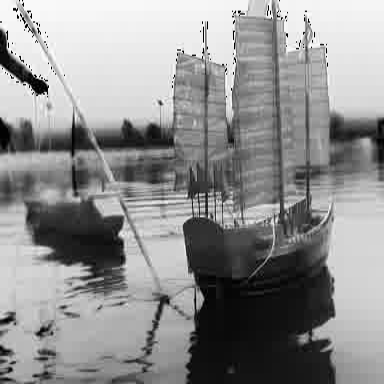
There is a container_ship in the infrared image.